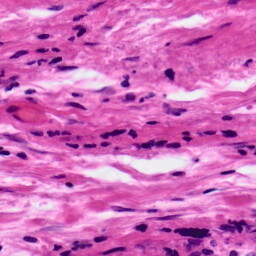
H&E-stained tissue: Ovarian